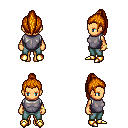
a pixel art fantasy rpg character, female body template, human, tanned skin, steel chest armor, teal pants, dark blonde long topknot hairstyle, bracelets, gold boots, four views (front, back, left, right), 2x2 character sprite sheet, small pixel art, hard edges, no anti-aliasing